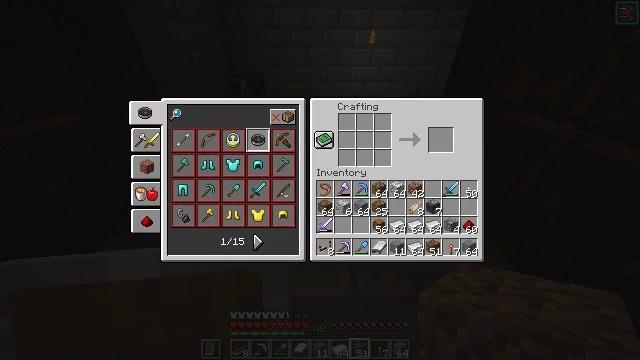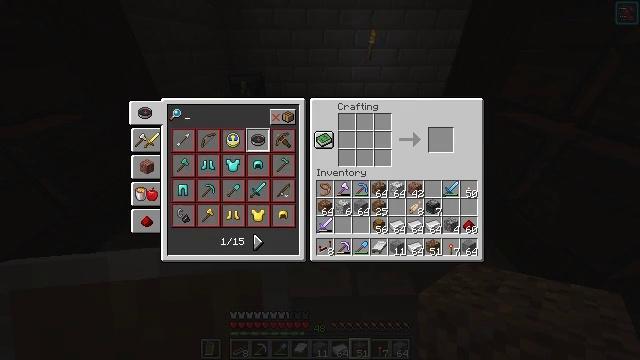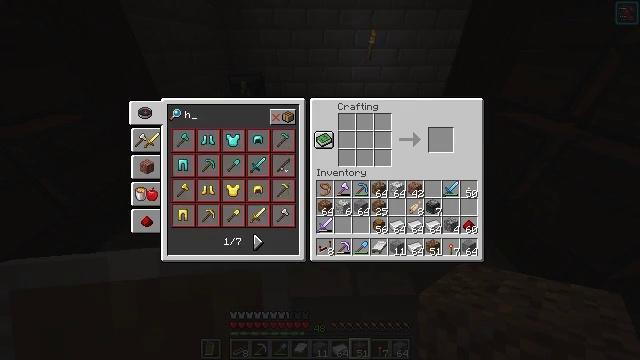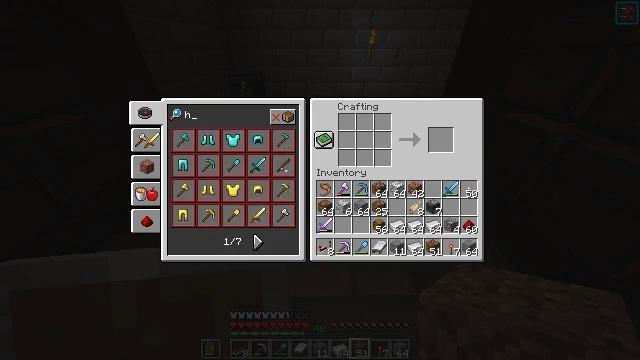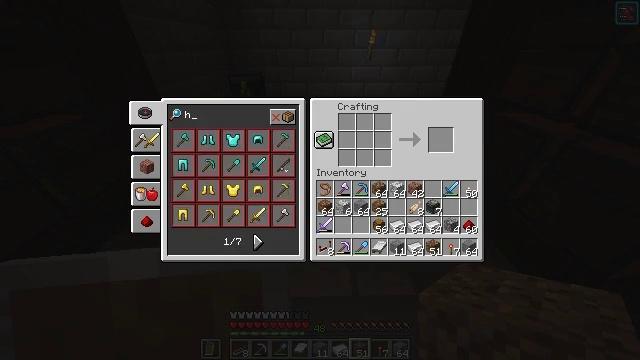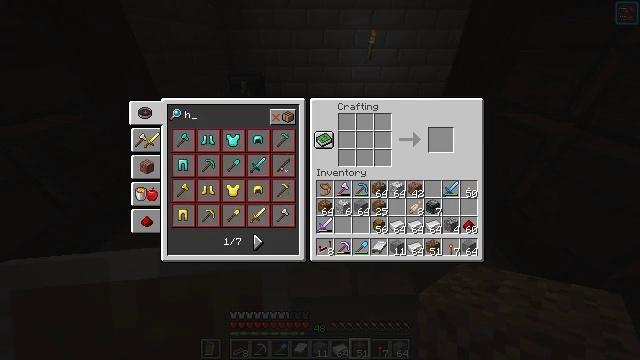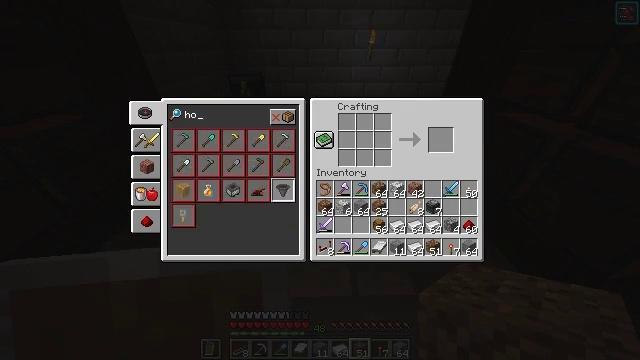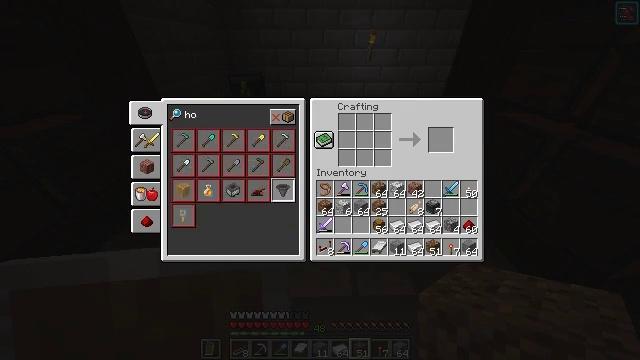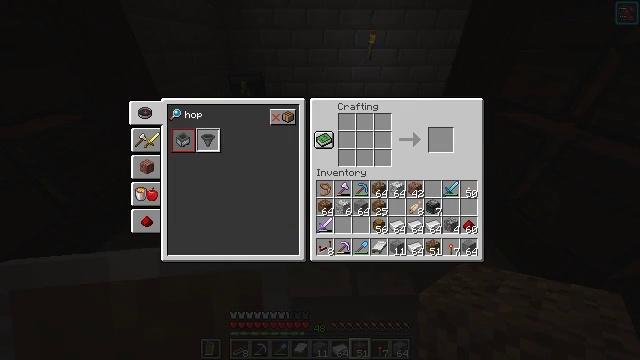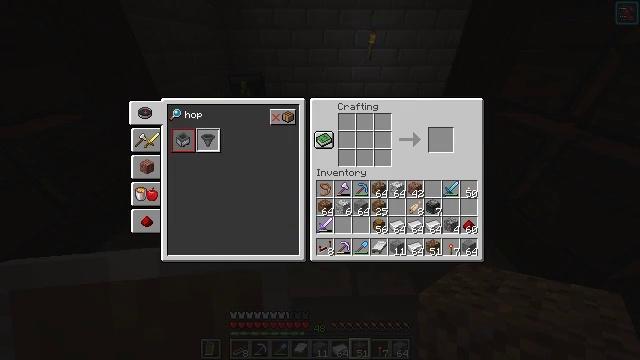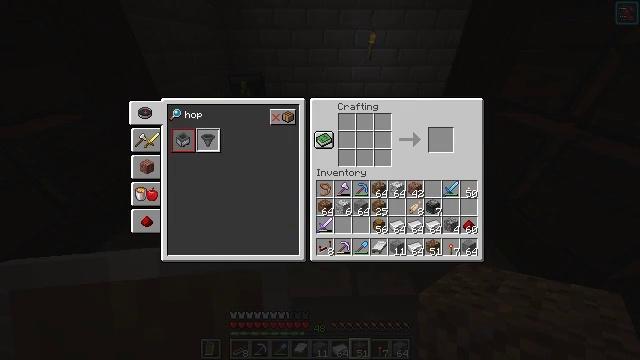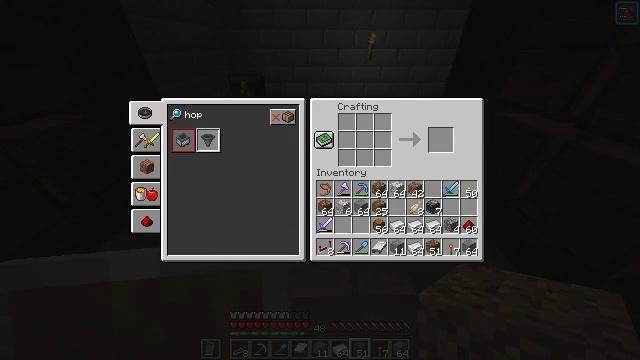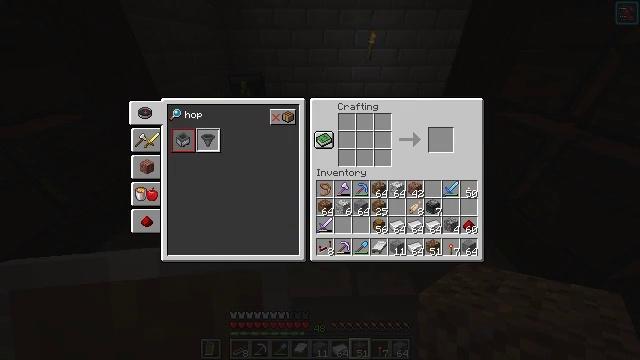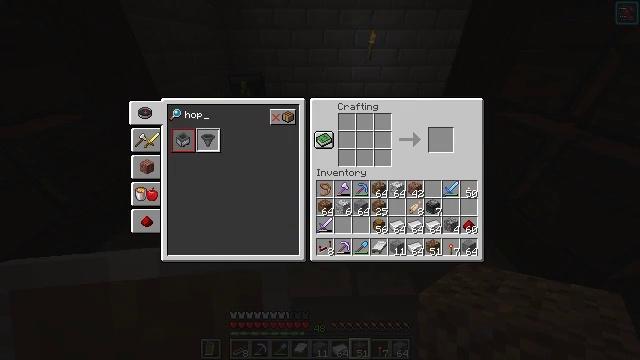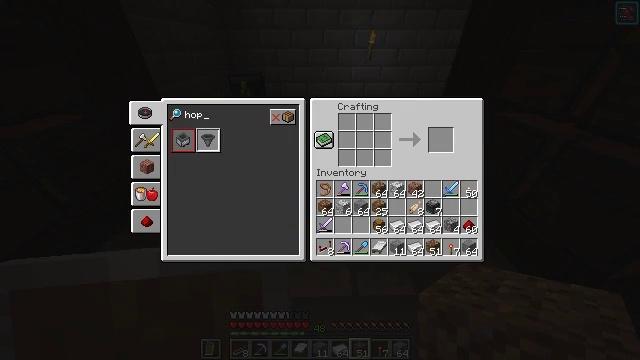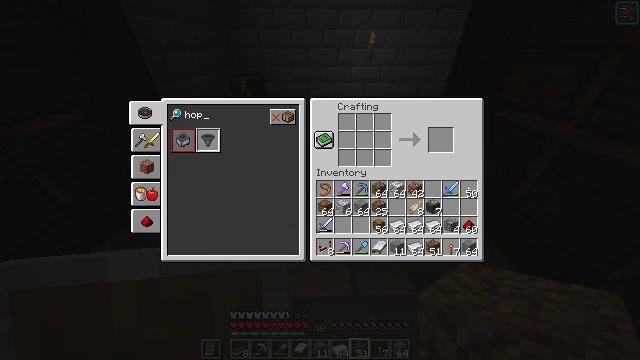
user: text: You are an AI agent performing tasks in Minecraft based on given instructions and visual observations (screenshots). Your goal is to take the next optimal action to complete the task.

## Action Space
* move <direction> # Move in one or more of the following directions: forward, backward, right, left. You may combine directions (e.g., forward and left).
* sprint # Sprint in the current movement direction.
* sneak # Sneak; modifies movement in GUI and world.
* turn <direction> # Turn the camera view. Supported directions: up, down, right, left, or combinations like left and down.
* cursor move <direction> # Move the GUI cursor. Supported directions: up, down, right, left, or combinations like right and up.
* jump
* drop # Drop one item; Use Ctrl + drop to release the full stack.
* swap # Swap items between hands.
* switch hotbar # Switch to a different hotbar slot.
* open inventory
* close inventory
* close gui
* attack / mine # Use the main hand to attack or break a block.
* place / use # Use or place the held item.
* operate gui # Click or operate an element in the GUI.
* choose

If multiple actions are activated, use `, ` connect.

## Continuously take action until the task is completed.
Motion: motion action
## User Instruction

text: Get a hopper using the crafting table.
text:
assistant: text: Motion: no_op
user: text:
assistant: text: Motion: no_op
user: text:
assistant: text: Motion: no_op
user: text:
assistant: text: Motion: no_op
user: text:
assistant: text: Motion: no_op
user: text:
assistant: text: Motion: no_op
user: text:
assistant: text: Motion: no_op
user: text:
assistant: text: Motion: no_op
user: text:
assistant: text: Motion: no_op
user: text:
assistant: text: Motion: no_op
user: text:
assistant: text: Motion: no_op
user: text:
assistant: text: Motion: no_op
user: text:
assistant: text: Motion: no_op
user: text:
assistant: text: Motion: no_op
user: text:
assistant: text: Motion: sneak
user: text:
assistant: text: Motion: sneak, cursor move left and down
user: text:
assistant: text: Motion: sneak
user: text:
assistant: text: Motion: sneak, operate gui
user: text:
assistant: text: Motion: sneak, operate gui
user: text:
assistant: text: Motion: sneak
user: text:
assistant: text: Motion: sneak
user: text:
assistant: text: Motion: sneak
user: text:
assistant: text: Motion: sneak
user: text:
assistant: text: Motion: sneak, cursor move right
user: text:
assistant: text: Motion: sneak, cursor move right
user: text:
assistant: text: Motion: sneak, cursor move right
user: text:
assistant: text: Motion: sneak, cursor move right
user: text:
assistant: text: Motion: sneak, cursor move right
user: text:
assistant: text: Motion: sneak
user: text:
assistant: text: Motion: sneak